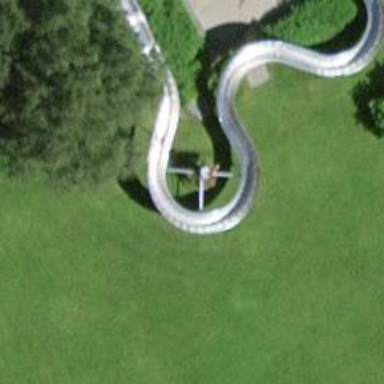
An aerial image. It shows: Water slide attraction.